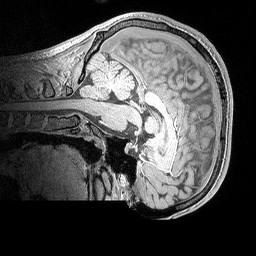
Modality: MP2RAGE
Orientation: sagittal
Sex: male
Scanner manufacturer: siemens
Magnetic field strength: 3 T
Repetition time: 5 s
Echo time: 0.00292 s